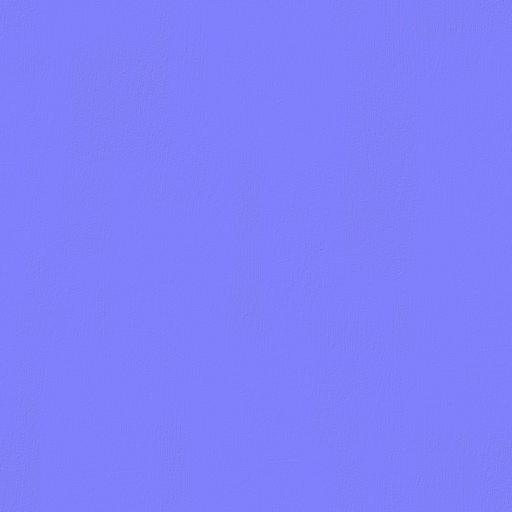
fine smooth wood wooden